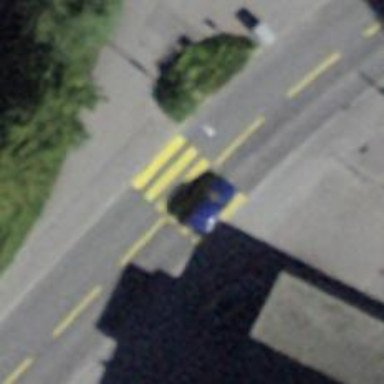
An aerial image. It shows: Zebra crossing on the road.